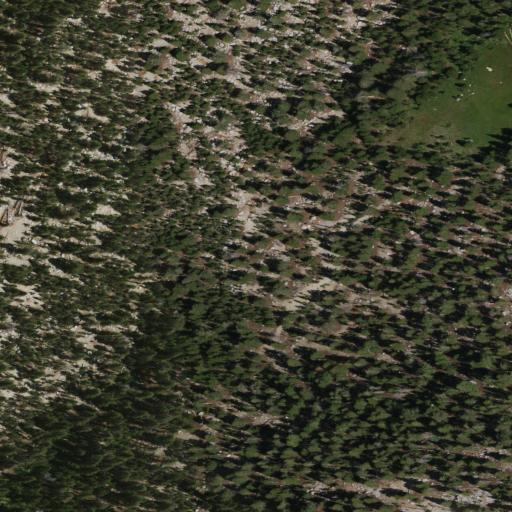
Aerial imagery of gap in California named Hot Springs Pass containing evergreen forest, shrub, herbaceous wetlands, and woody wetlands